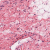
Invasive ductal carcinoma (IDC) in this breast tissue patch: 0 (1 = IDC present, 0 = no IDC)